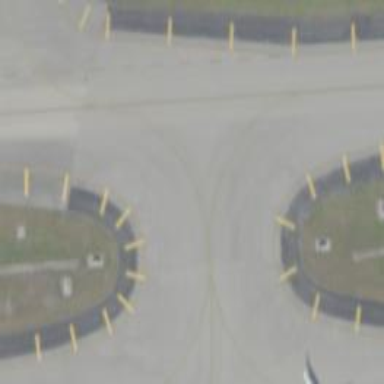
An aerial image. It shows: View of taxiway at the airport.